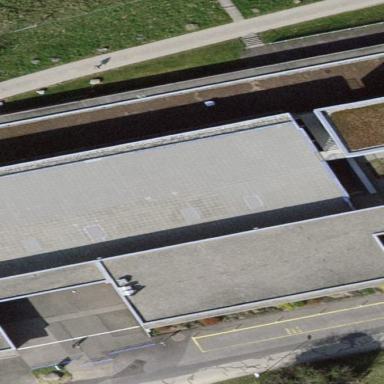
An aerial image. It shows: School building with school amenities.